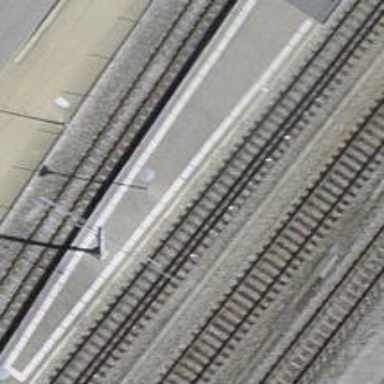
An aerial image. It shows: Train stop for public transportation.